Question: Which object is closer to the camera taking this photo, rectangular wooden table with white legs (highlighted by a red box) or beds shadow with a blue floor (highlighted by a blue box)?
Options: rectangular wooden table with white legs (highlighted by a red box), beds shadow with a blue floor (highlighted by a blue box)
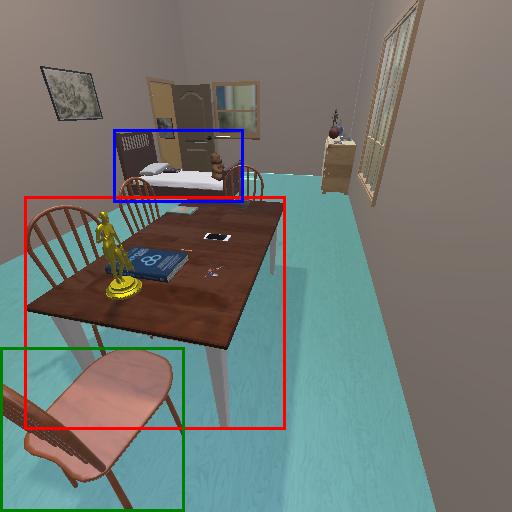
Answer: rectangular wooden table with white legs (highlighted by a red box)